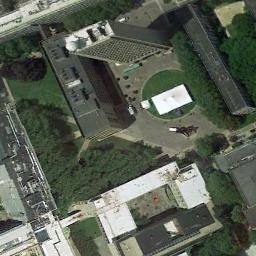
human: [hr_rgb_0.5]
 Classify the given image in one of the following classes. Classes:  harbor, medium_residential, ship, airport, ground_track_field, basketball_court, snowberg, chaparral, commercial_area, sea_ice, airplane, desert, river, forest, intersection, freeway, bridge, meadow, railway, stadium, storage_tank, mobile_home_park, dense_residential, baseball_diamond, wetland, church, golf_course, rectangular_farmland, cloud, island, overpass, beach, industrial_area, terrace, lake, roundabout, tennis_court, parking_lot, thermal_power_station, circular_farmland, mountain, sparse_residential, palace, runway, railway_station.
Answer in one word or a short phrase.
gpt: commercial_area